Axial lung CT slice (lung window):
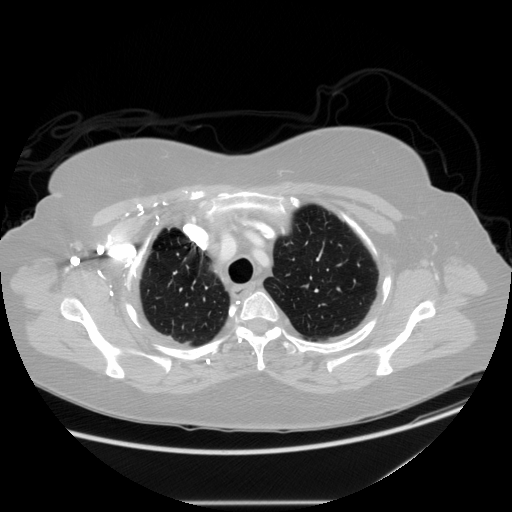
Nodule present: no